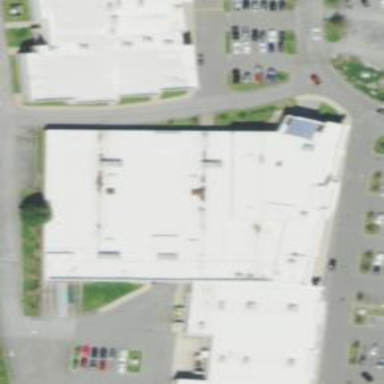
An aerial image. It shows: Retail building.